Field crop: maize
Growth stage: 2
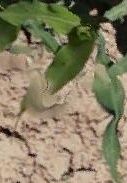
Species: maize